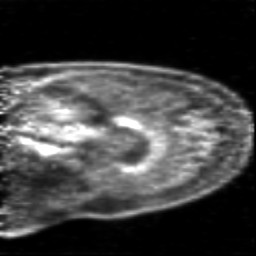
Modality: PET
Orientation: sagittal
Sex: male
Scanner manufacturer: siemens